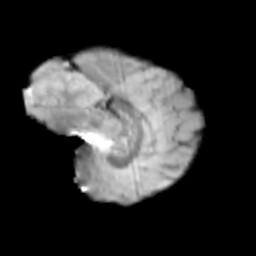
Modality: T2w
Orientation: sagittal
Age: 11
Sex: female
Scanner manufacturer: siemens
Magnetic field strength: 3 T
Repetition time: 3.8 s
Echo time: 0.07 s